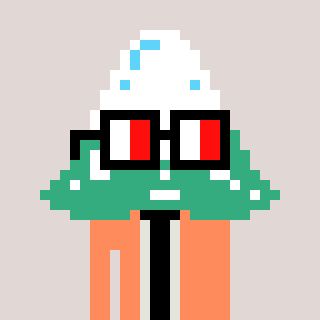
a pixel art character with square glasses with black frames and red eyes, a snowy mountain-shaped head and a peachy-colored body on a warm background